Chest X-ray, PA view. Patient: 37 years old, sex M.
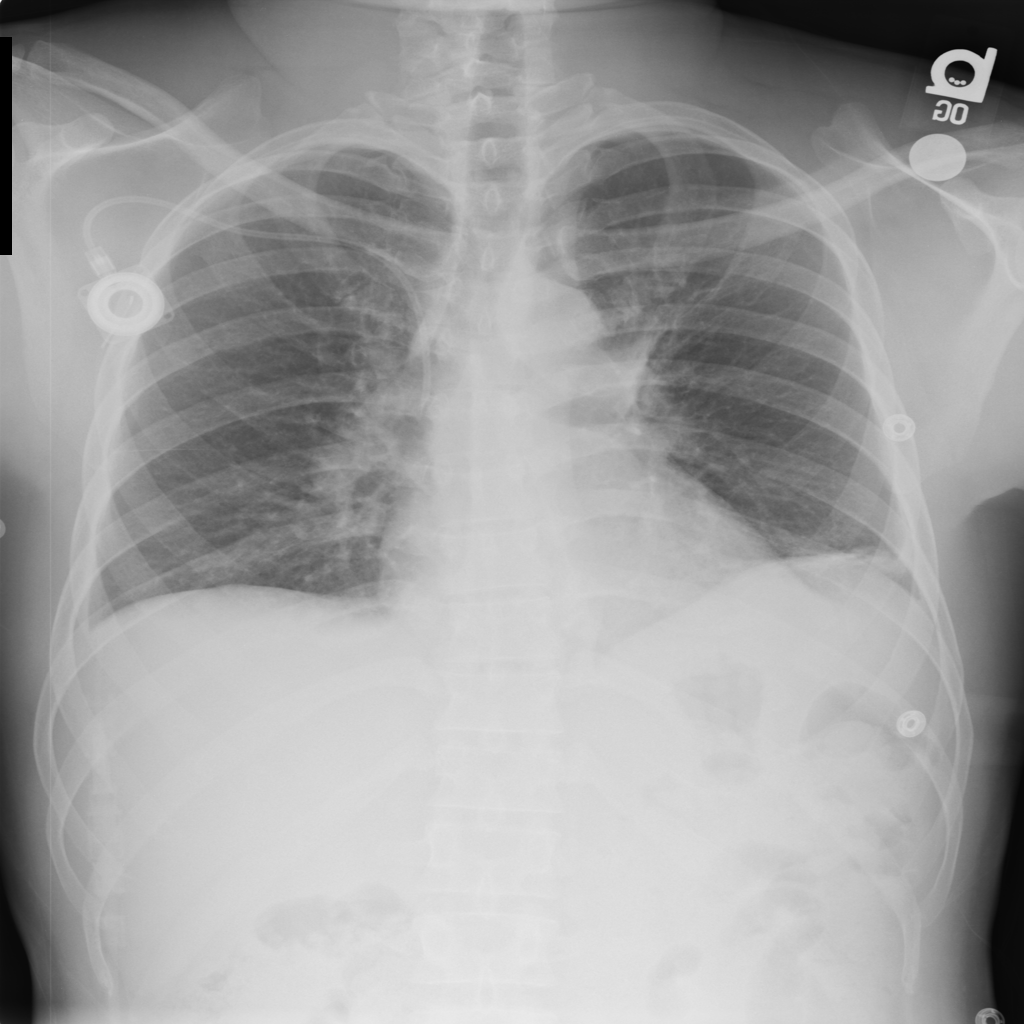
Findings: Effusion